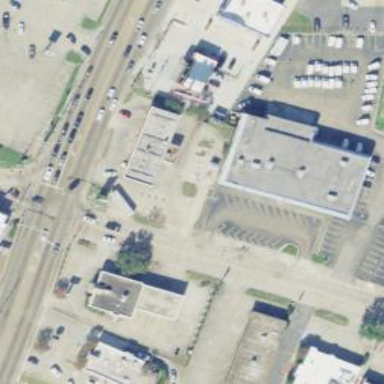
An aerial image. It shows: Building that serves as post office.